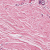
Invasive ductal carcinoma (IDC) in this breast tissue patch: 0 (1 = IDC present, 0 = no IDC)